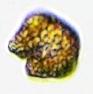
Label: Akashiwo